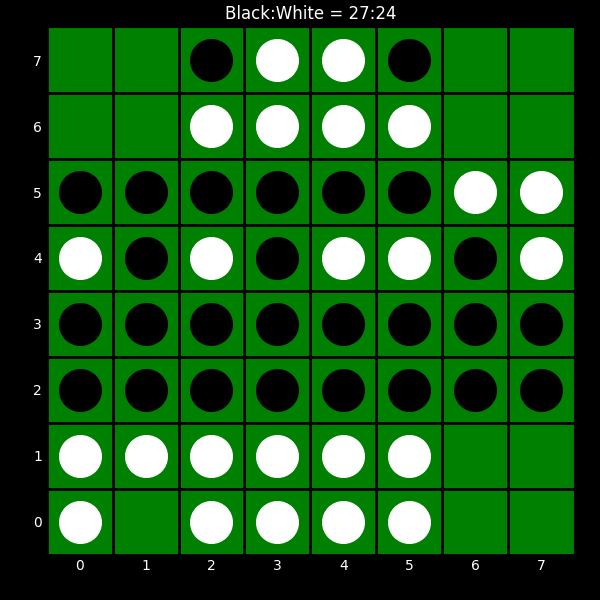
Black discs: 27
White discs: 24